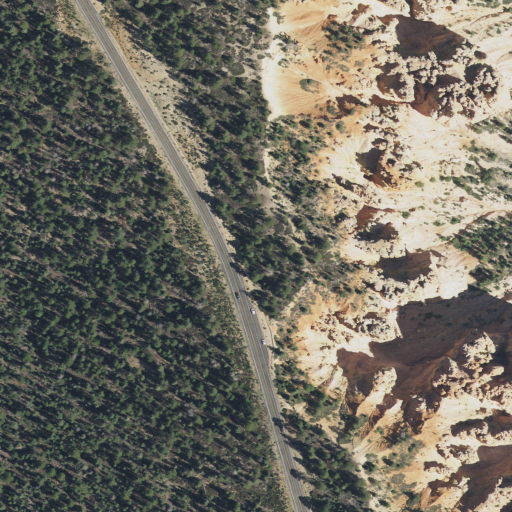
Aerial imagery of cliff(s) in Utah named Pink Cliffs containing evergreen forest, barren land, shrub, low intensity development, open development, and medium intensity development